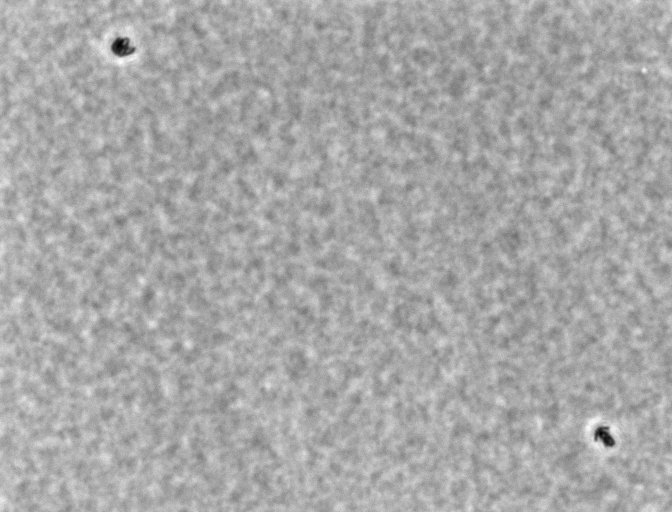
Listeria innocua